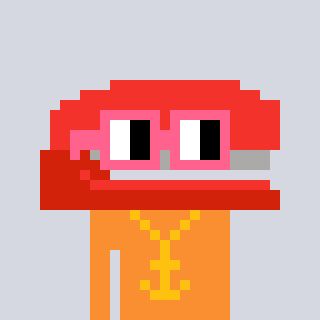
a pixel art character with square pink glasses, a stapler-shaped head and a orange-colored body on a cool background